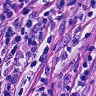
Metastatic tissue present: no